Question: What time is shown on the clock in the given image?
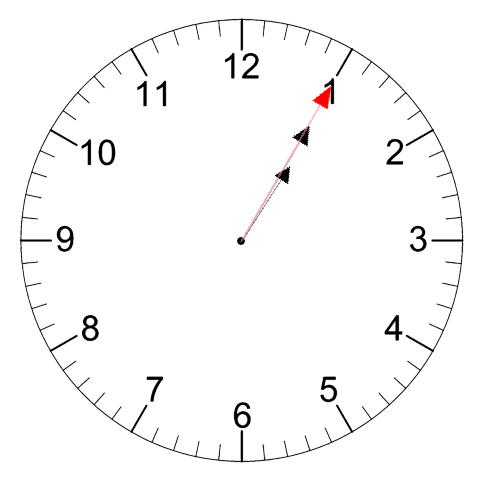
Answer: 01:05:05